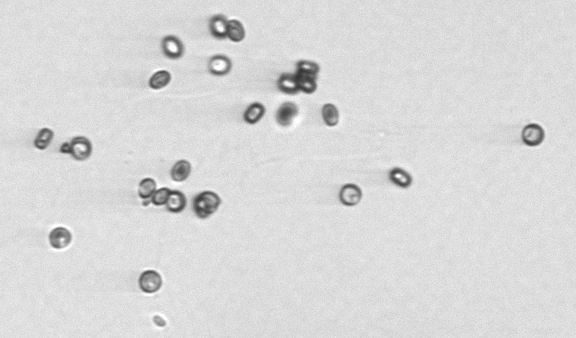
Label: Thalassiosira_sp_aff_mala